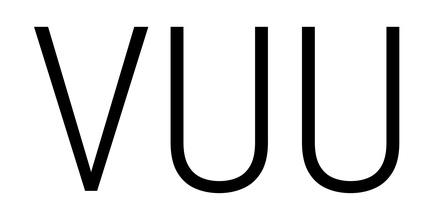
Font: Roboto_Condensed_Light